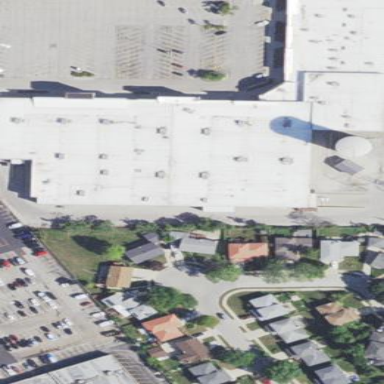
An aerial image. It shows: Retail building.